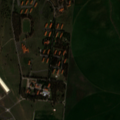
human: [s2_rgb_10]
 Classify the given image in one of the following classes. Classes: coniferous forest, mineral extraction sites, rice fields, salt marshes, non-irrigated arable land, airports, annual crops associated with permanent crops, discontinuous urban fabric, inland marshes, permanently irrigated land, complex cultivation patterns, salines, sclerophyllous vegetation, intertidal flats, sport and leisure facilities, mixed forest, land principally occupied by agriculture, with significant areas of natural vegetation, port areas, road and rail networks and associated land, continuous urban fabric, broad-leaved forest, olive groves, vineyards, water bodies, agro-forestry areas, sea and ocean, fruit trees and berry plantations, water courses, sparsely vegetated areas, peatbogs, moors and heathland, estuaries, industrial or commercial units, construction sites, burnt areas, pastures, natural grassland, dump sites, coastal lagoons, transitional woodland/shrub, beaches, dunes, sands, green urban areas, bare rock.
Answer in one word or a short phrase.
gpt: airports, permanently irrigated land